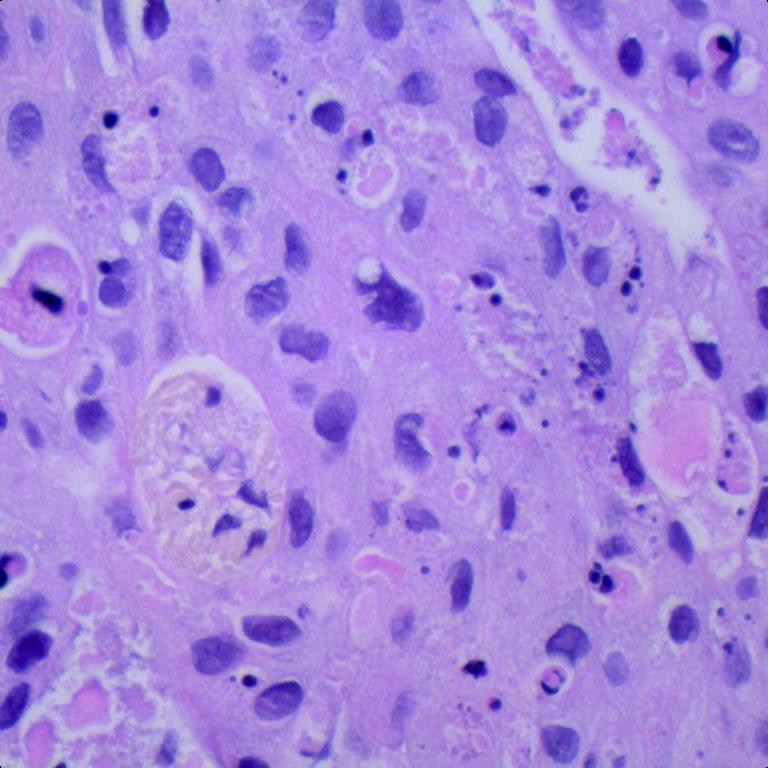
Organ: lung
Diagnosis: squamous carcinomas